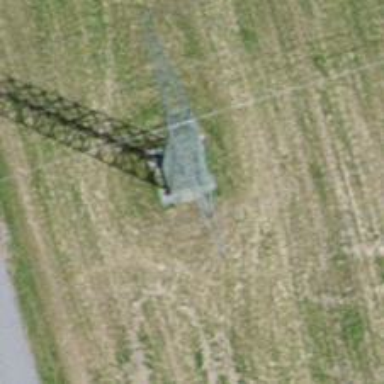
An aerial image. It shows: Power tower.